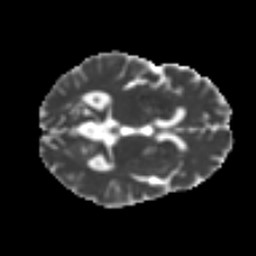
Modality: MD
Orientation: axial
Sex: female
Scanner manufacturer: ge
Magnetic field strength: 3 T
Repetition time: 7 s
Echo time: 0.08 s